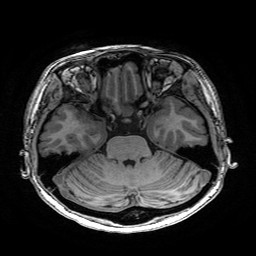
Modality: T1w
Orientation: coronal
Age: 29
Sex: female
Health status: healthy
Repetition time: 2.53 s
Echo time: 0.0034 s